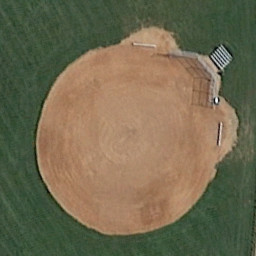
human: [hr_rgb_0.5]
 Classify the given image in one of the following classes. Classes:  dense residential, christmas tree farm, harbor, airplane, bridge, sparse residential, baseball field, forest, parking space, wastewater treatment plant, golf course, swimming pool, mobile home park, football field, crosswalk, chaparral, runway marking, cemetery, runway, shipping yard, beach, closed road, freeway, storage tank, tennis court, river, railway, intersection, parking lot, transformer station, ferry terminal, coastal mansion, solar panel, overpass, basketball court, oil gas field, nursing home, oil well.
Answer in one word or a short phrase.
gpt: baseball field